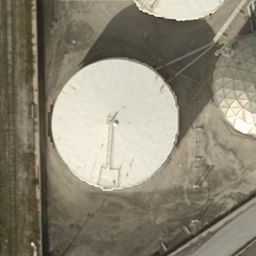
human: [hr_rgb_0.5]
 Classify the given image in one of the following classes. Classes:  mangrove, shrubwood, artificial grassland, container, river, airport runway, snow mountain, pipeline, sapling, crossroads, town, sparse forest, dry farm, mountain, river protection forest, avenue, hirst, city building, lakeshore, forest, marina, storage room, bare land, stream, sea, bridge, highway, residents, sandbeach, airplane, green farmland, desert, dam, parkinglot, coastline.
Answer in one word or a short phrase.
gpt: storage room